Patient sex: M
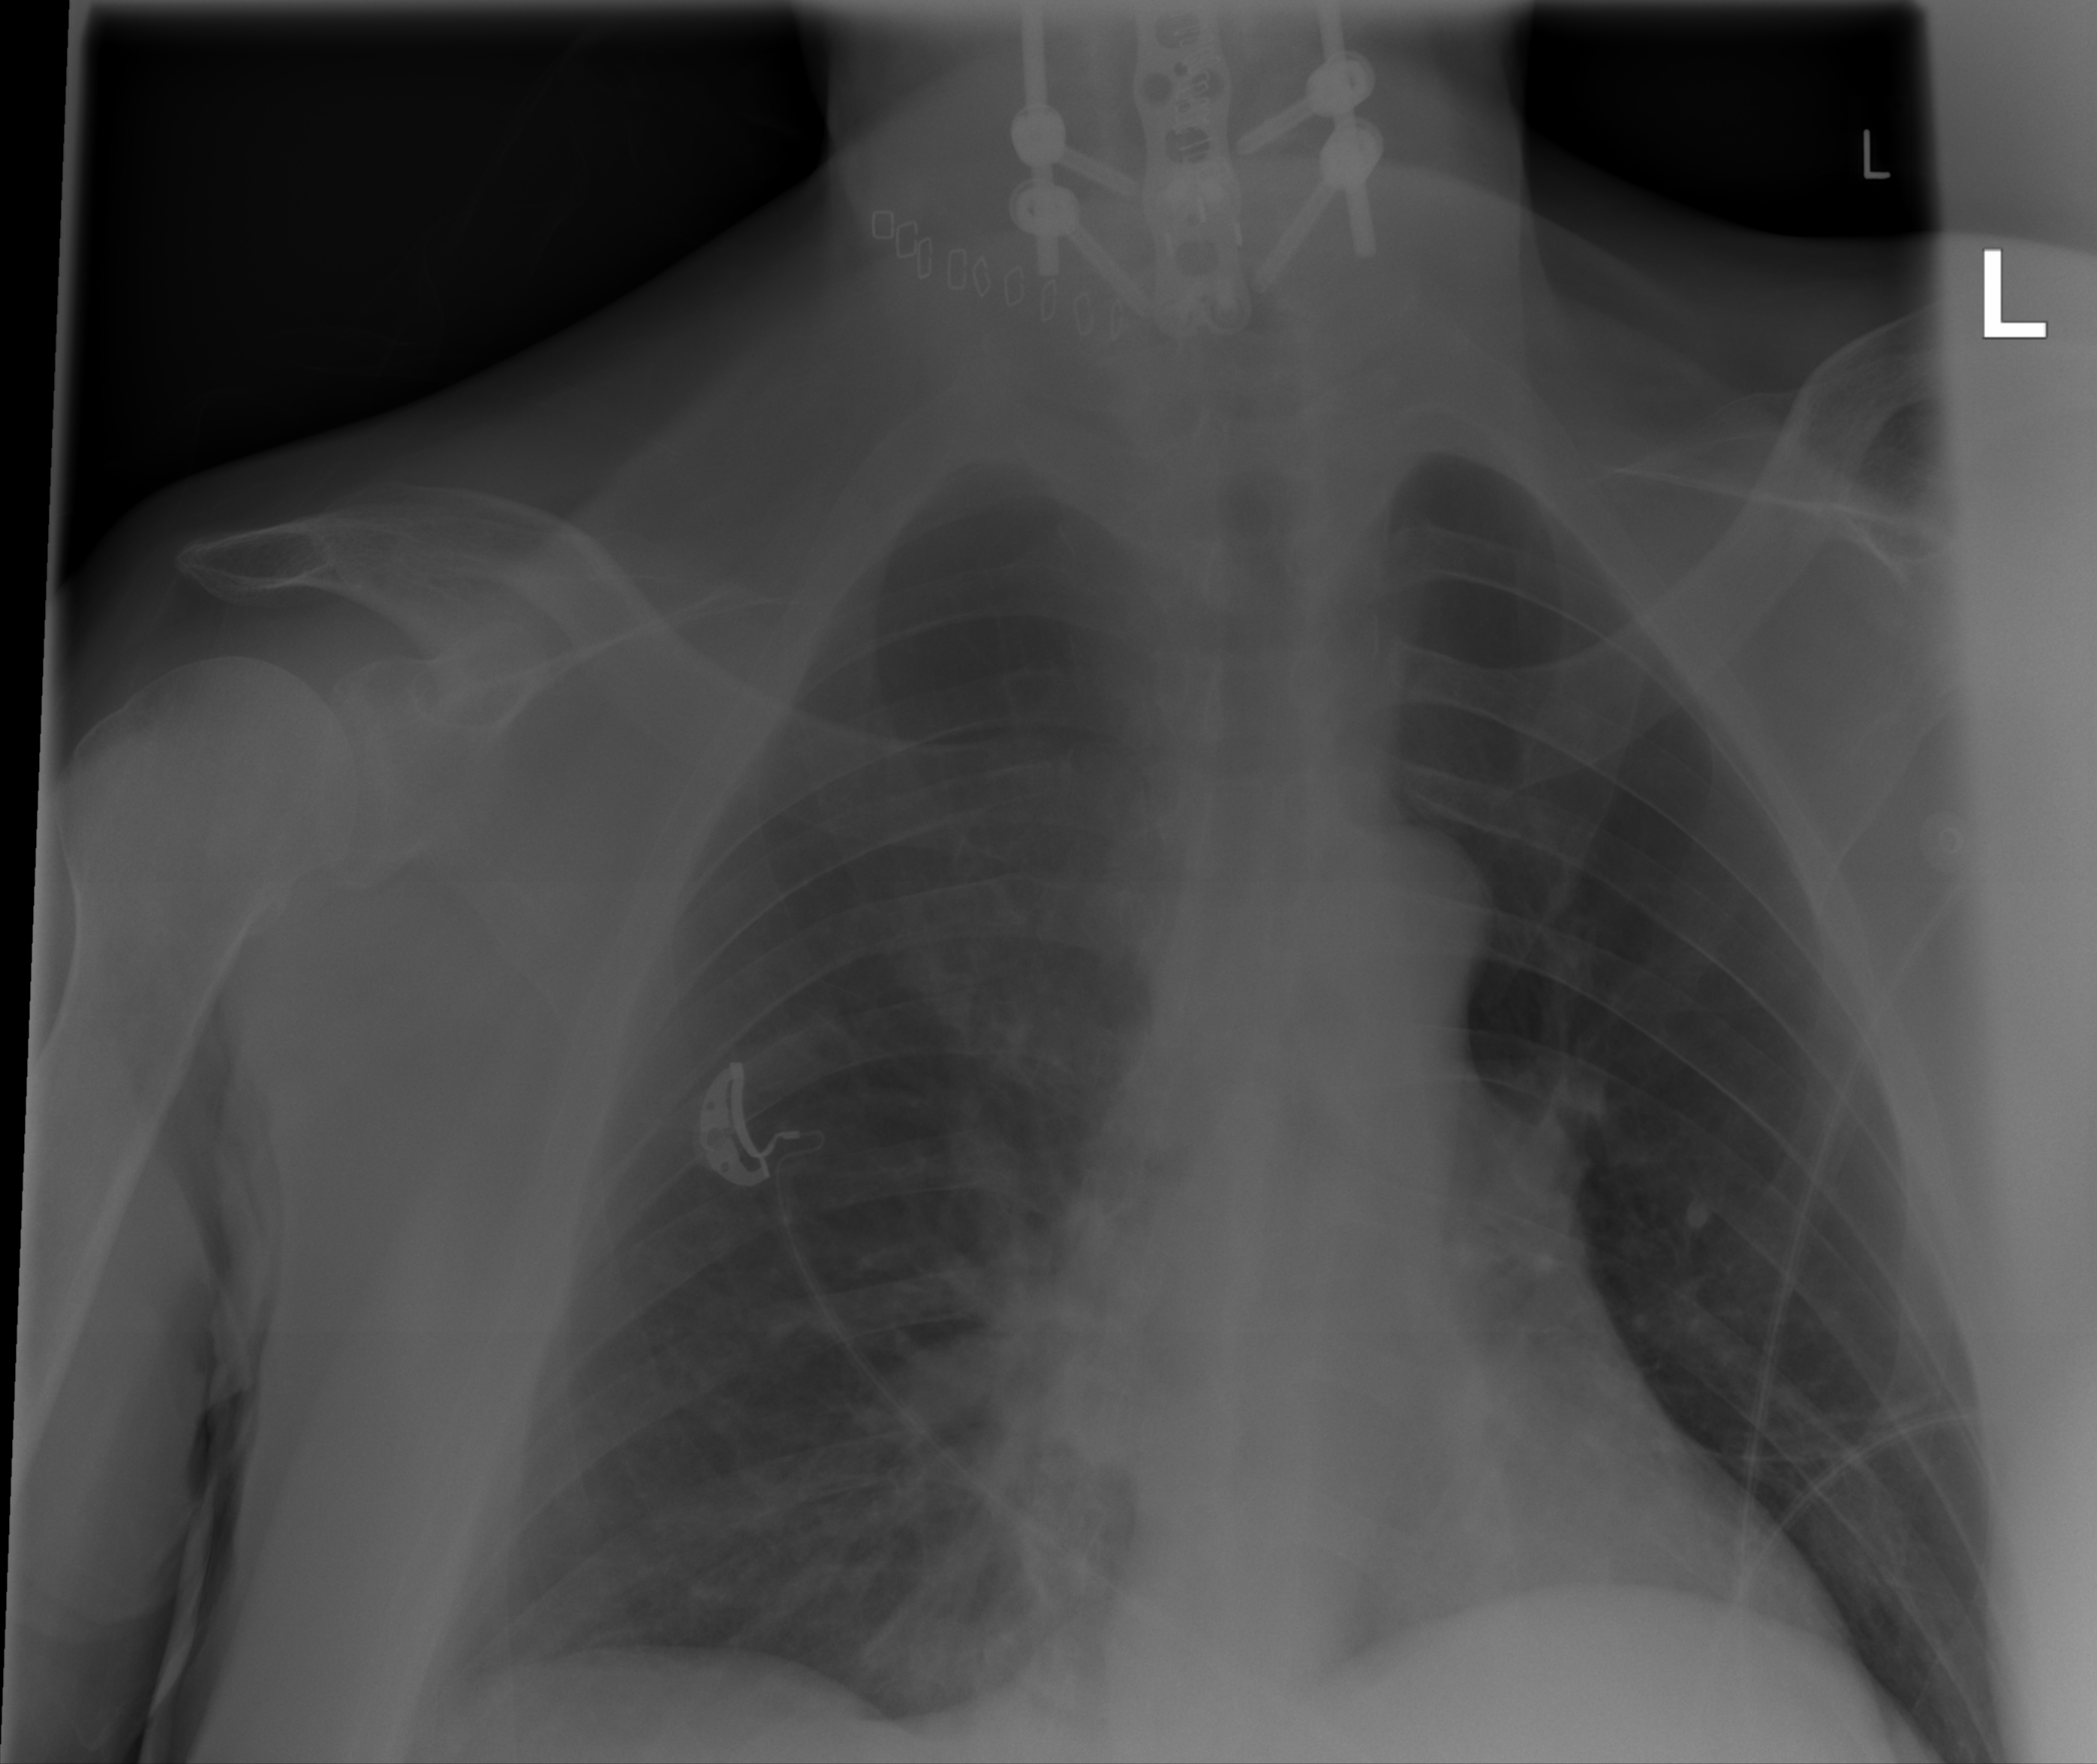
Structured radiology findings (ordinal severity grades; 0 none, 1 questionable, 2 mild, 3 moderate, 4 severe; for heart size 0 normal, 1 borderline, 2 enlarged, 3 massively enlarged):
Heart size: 0
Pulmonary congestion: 0
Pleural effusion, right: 0
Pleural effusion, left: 0
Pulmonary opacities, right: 0
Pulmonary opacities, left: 0
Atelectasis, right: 2
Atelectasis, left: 0